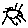
Label: sun